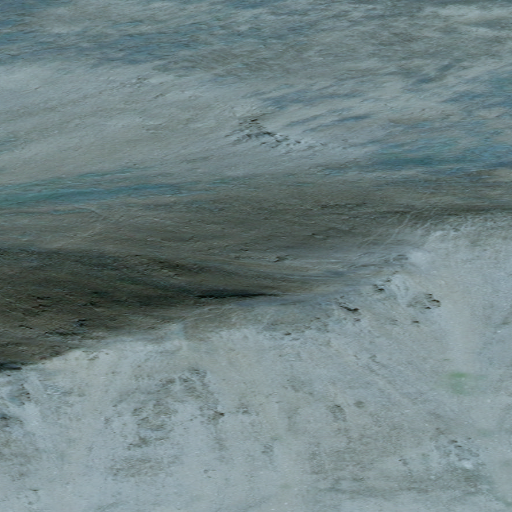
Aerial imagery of mountain in Alaska named Shivering Mountain containing only unknown